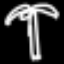
Label: palm tree